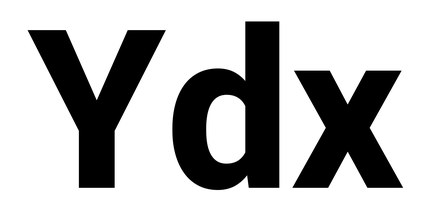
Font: Roboto_ExtraBold